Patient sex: M
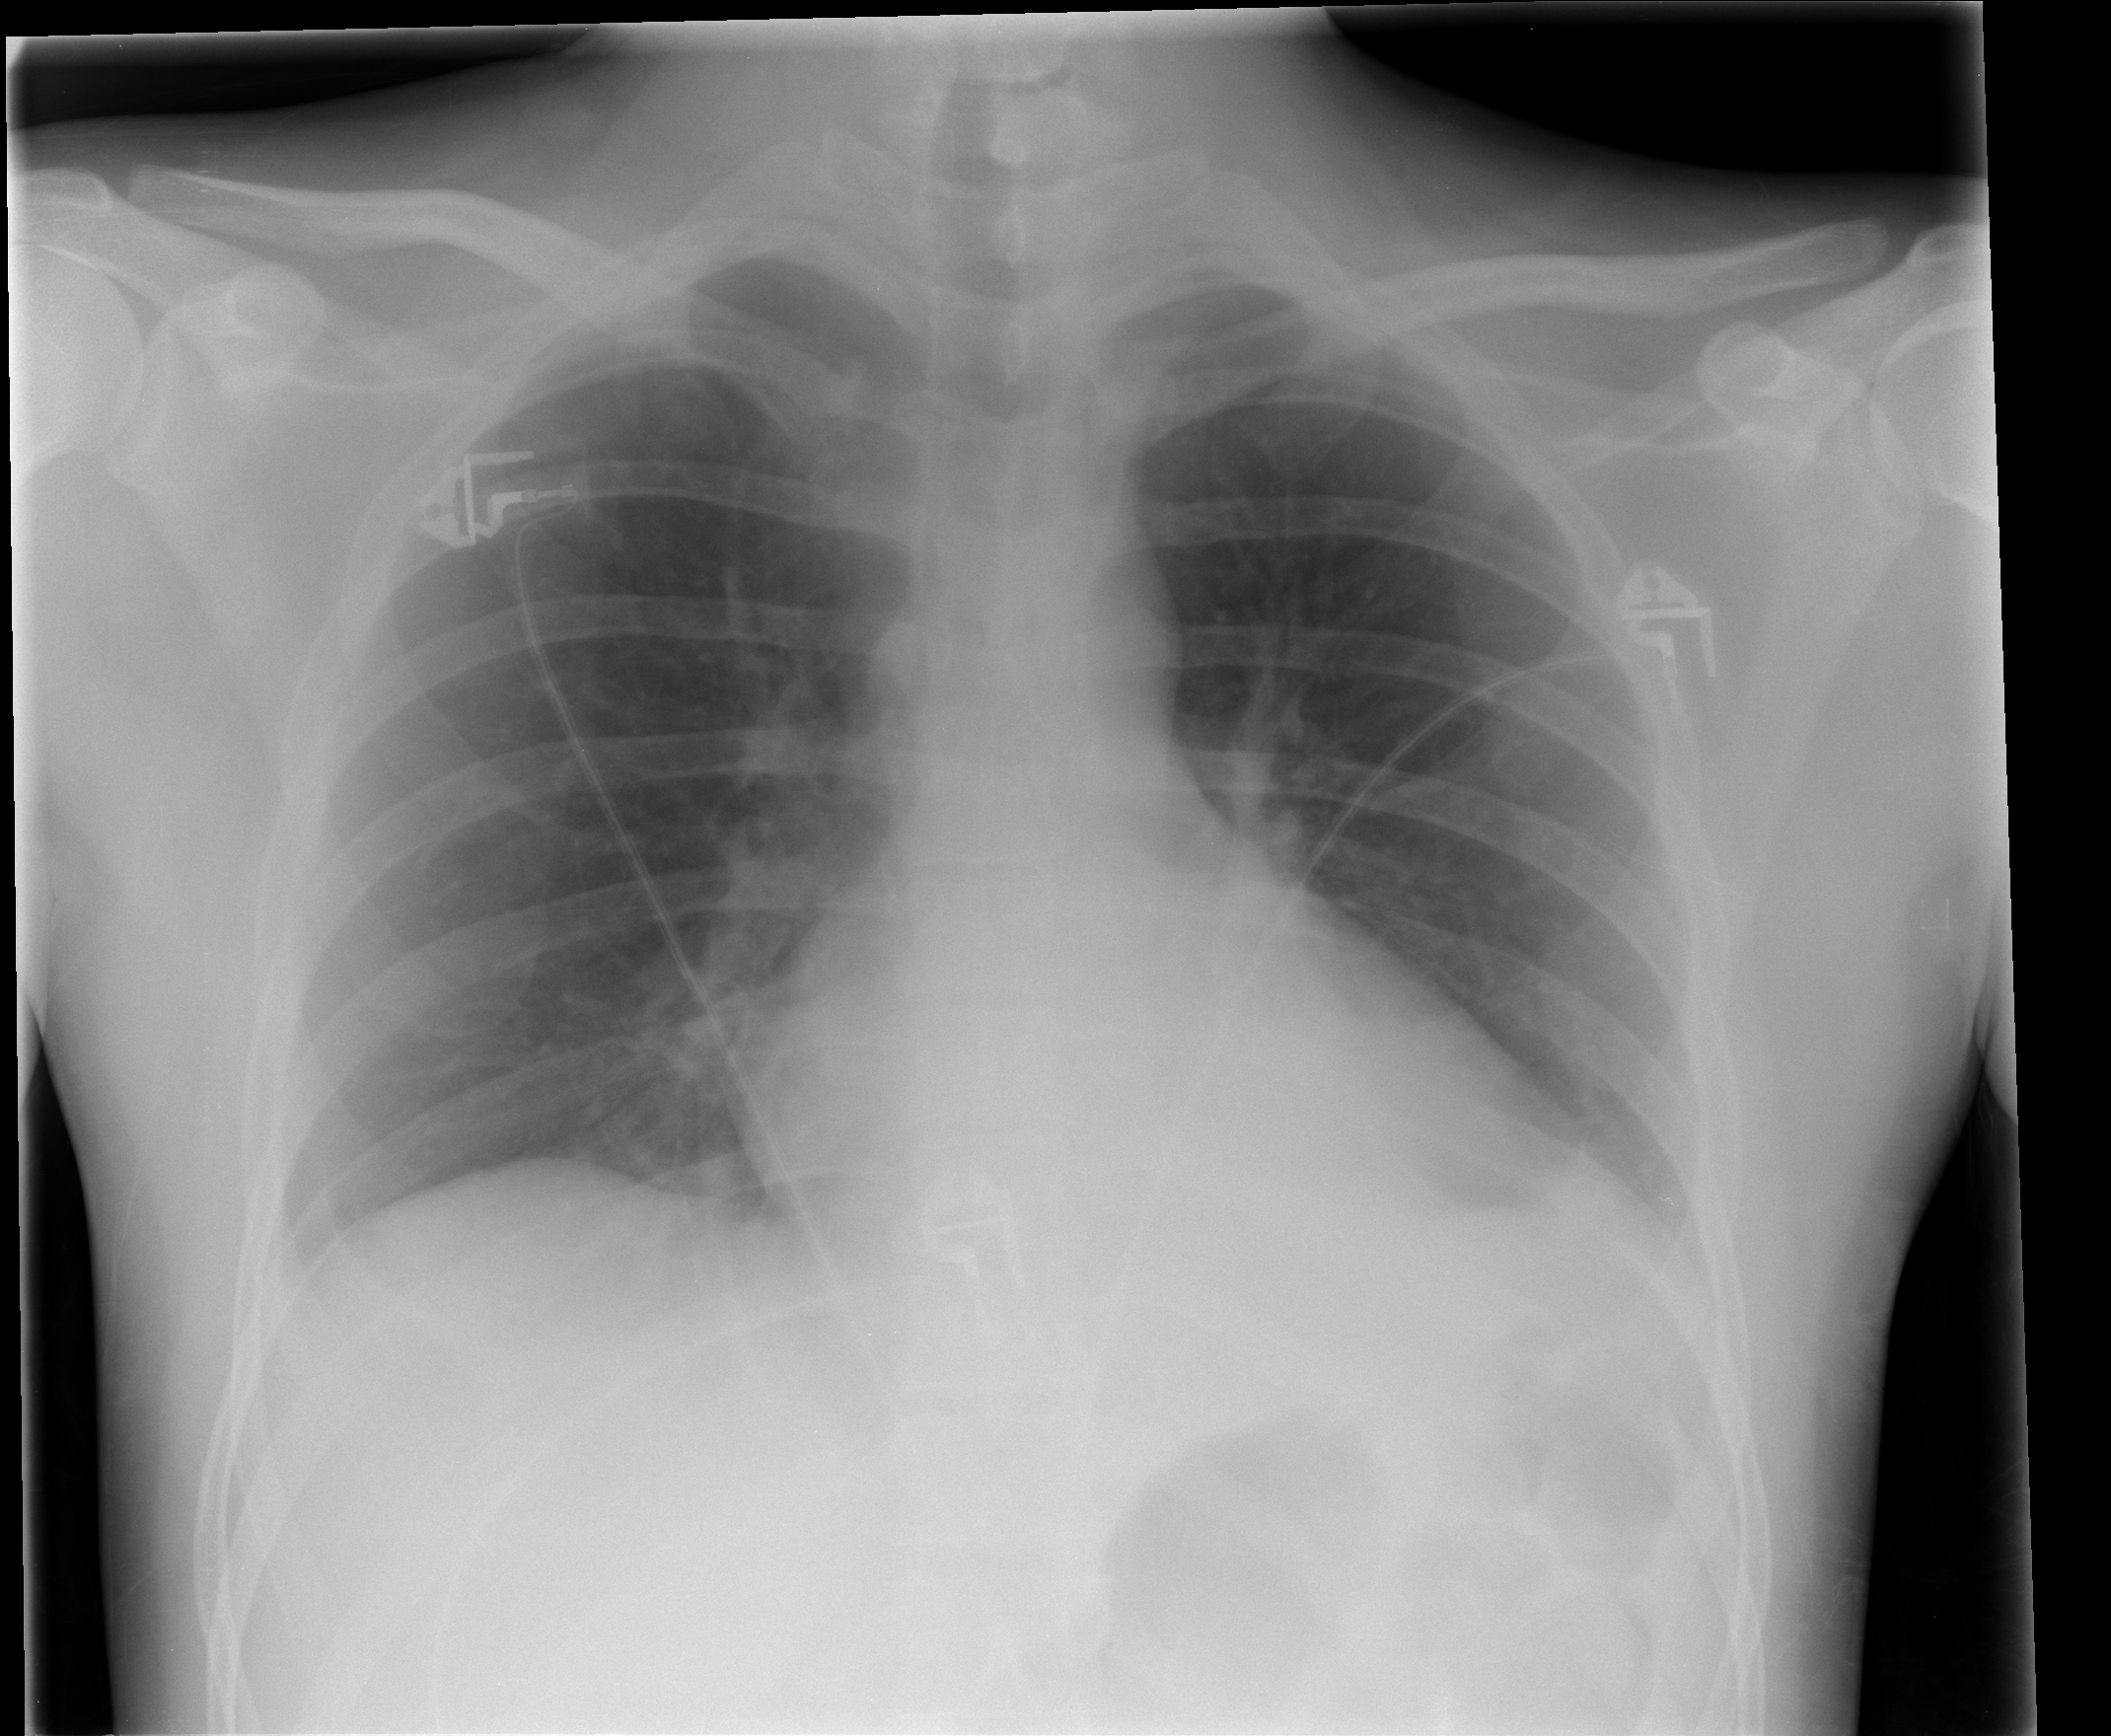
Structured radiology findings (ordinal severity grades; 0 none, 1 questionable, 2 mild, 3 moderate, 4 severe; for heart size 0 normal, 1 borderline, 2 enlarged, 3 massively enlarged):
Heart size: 0
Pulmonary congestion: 0
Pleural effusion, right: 0
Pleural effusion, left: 1
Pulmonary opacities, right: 0
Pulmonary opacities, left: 0
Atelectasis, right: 0
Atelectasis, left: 0